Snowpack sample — Snodgrass Mountain, Crested Butte, Colorado (2/4/25, 12:06 PM MST)
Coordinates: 38.923, -106.968
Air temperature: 35 °F
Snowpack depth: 80 cm
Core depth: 60 cm
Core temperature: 32 °F
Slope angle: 14°, slope face: 78°
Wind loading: low
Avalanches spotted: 0
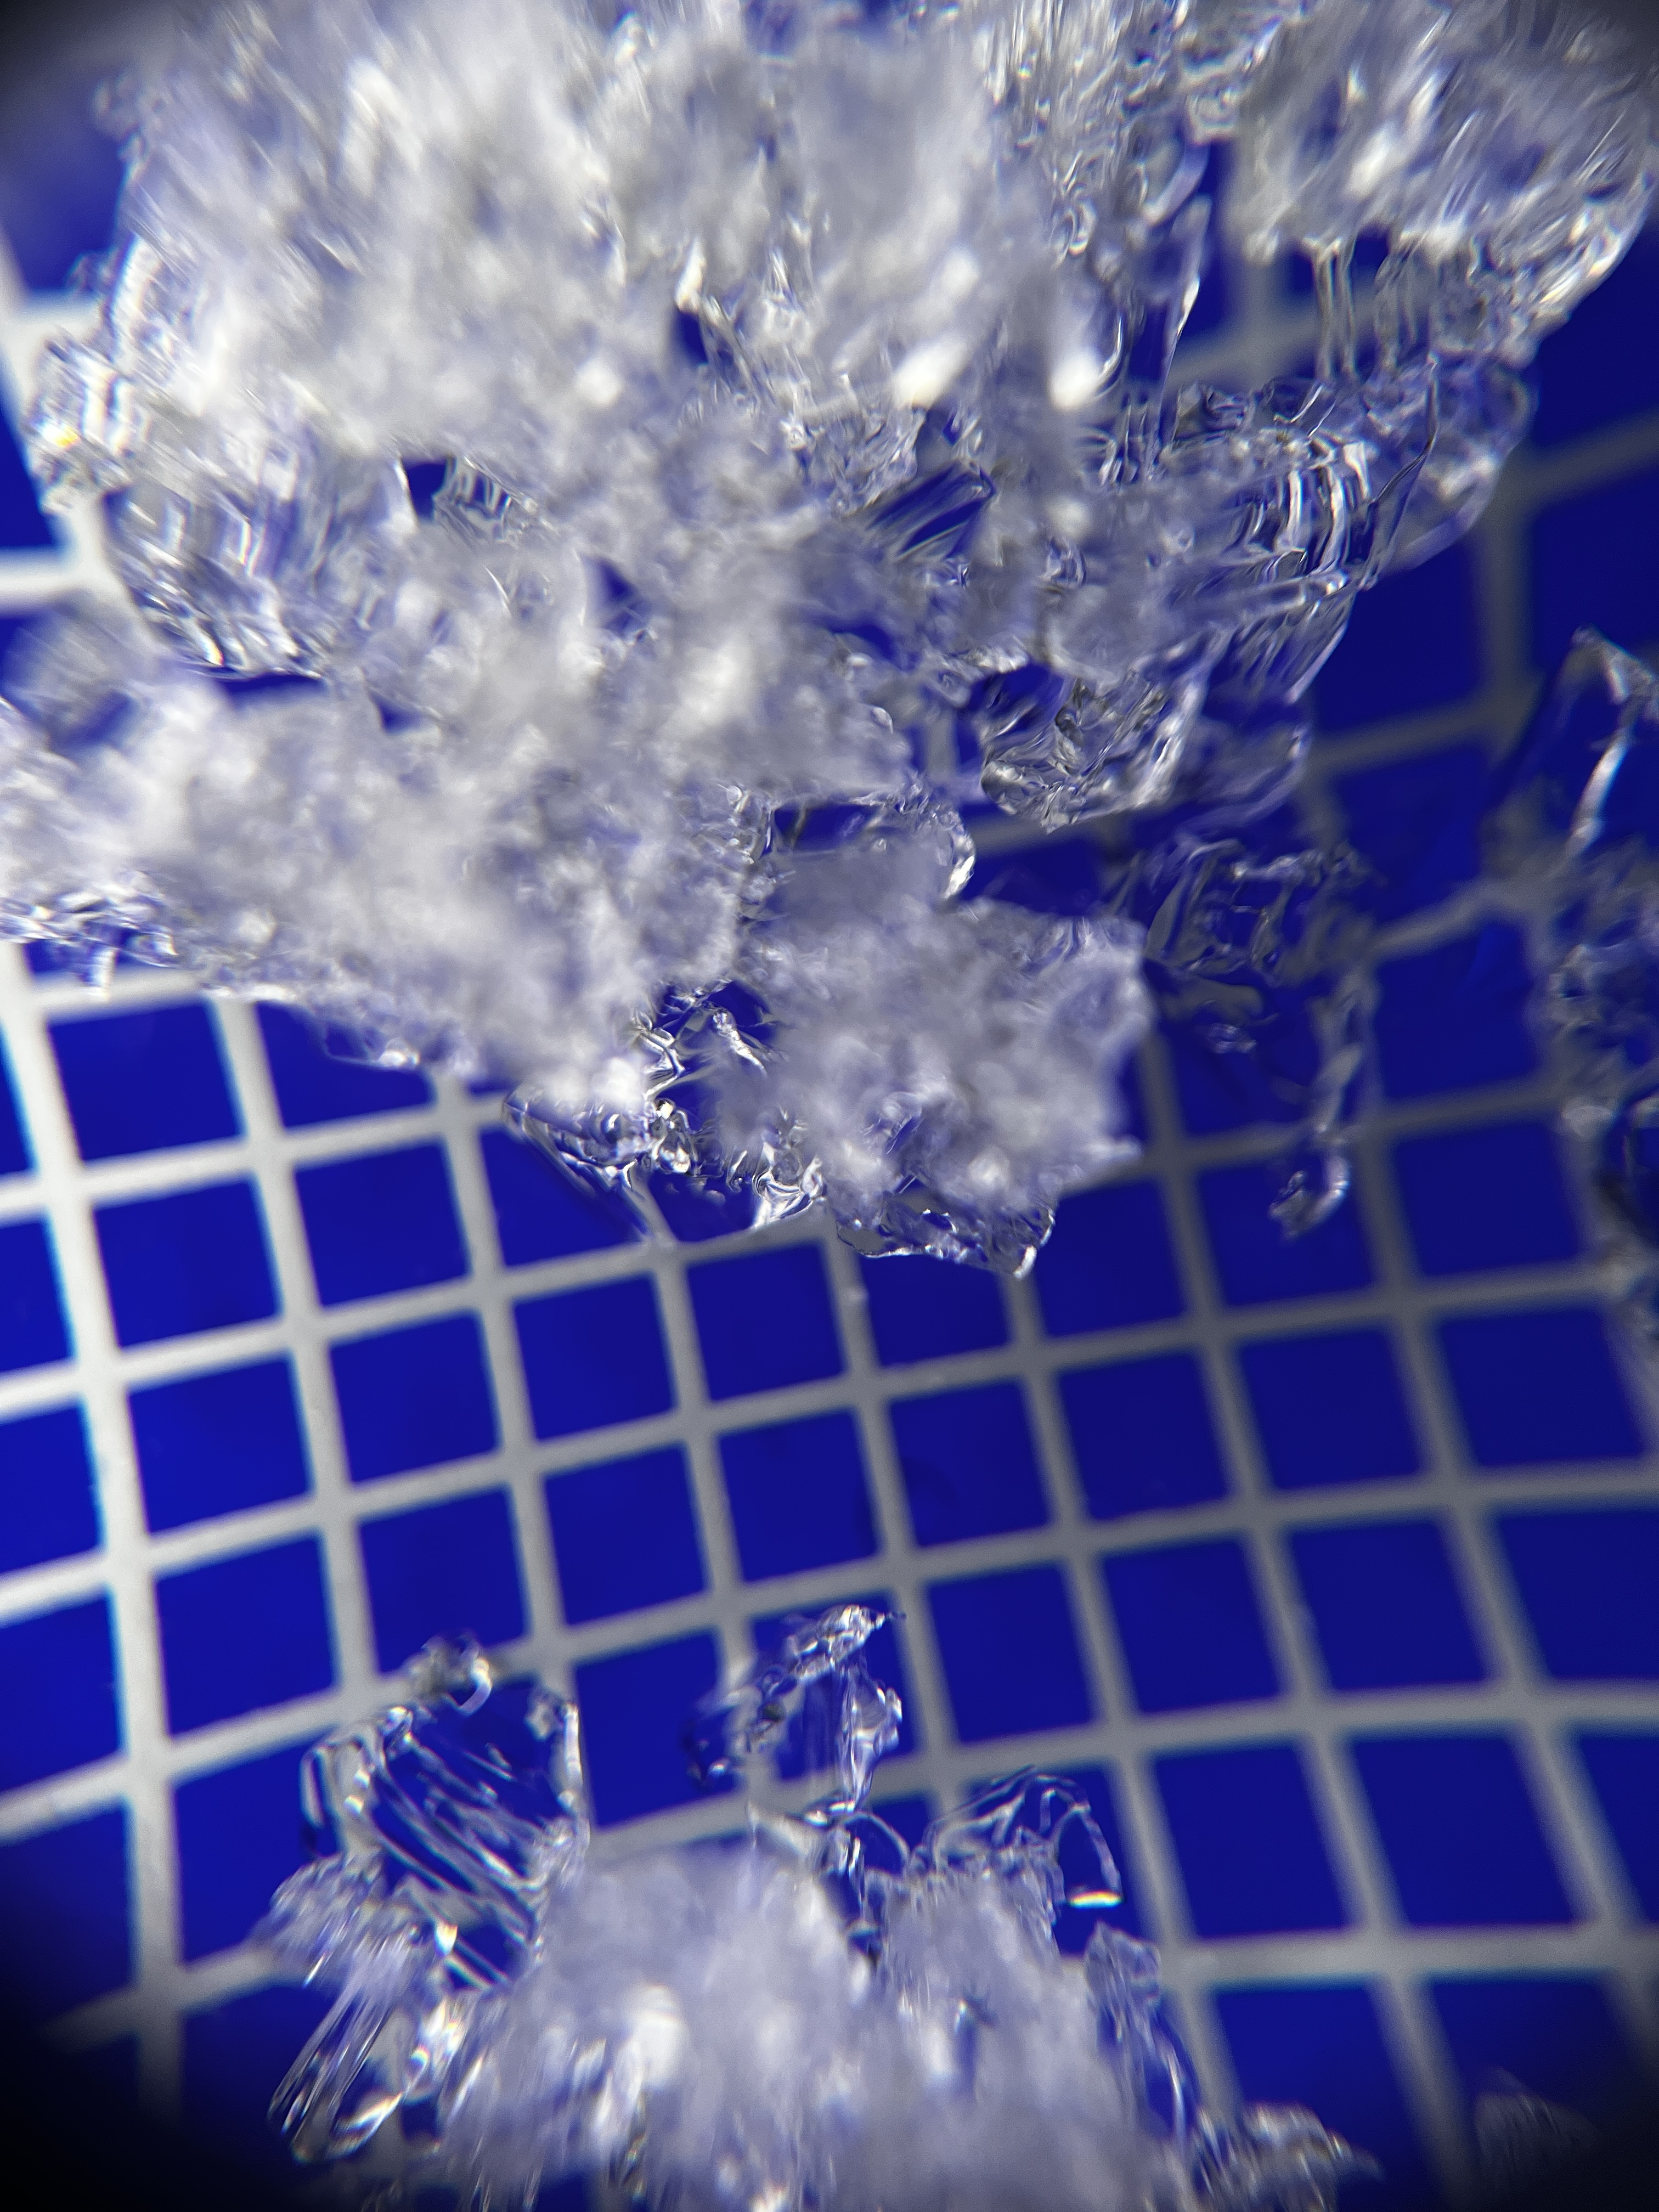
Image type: magnified_profile
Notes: No avalanches nearby, unusually warm weather for the last month reported by residents, Collected 25 yards from treeline